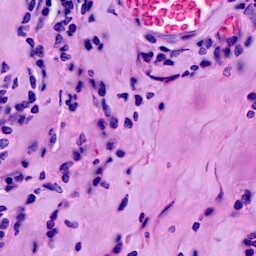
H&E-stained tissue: Breast